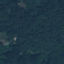
Label: Forest